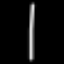
Label: line